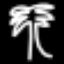
Label: palm tree